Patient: sex M, age 60
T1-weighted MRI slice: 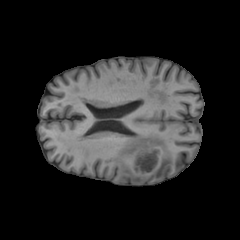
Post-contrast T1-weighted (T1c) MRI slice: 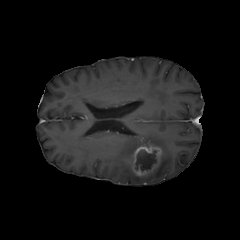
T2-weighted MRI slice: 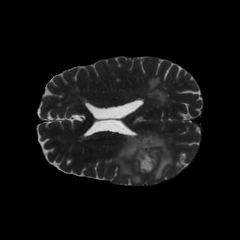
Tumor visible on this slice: yes
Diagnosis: Glioblastoma, IDH-wildtype
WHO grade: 4